Question: I have a MySQL database with 2 tables suppose table1 & table2 each having the same set of 300 columns.
Now what I want to do is create a new table (eg. table3) consisting of rows from table1 and table2.
There is no row matching needed between the two tables. I tried 'insert', 'union' and various other operations but the catch is the But they have the same set of column names.

I want to merge the two tables with the rows having data in respective columns, which I am not able to do using UNION or INSERT operation.
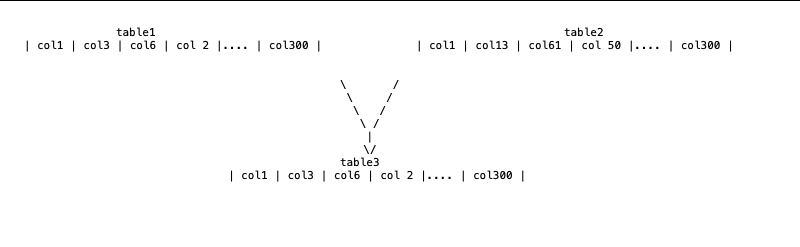
Answer: After trying a lot of different ways to merge the tables using SQL commands I was unable to find any solution which fulfilled the requirements.
One way in which this can be solved using Python is to load the tables into a Pandas dataframe and then concat these two to a new dataframe.
Pandas merge them properly by matching the column names and then you can reload the table to the database.
Any other solution is appreciated.